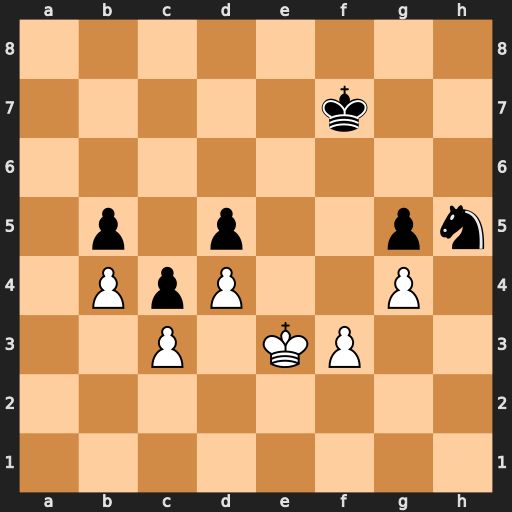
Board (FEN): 8/5k2/8/1p1p2pn/1PpP2P1/2P1KP2/8/8
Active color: w
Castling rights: -
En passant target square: -
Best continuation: gxh5 Kg7 f4